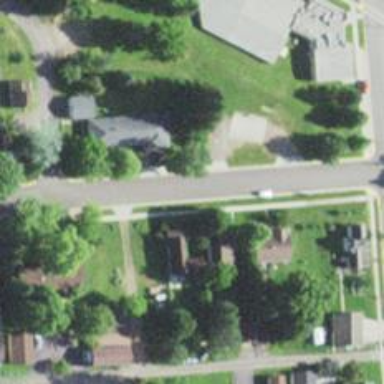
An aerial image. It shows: Residential road.